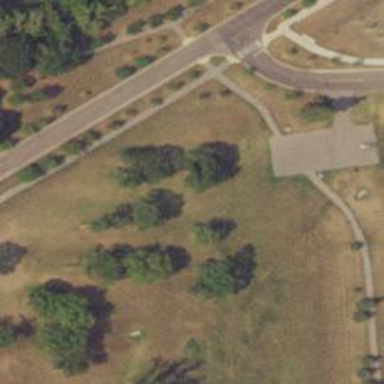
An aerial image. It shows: Disc golf hole.